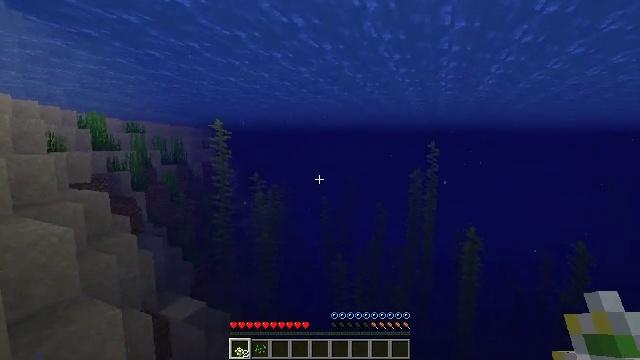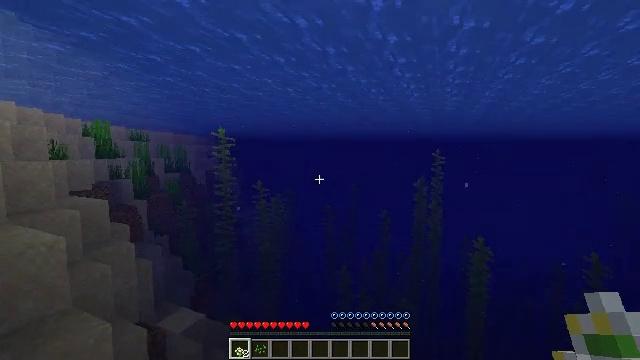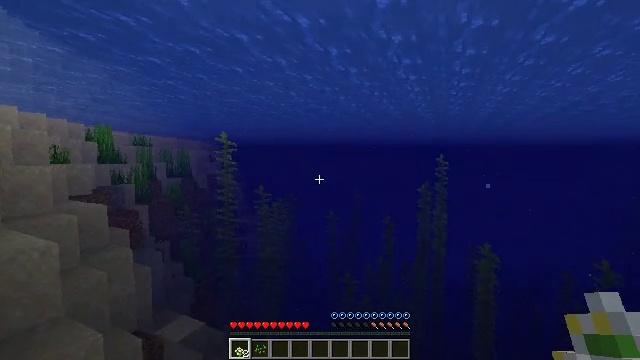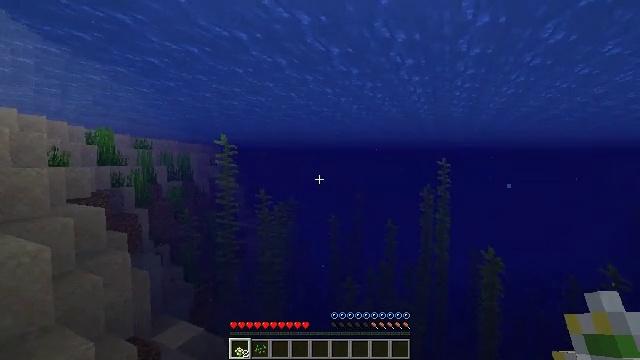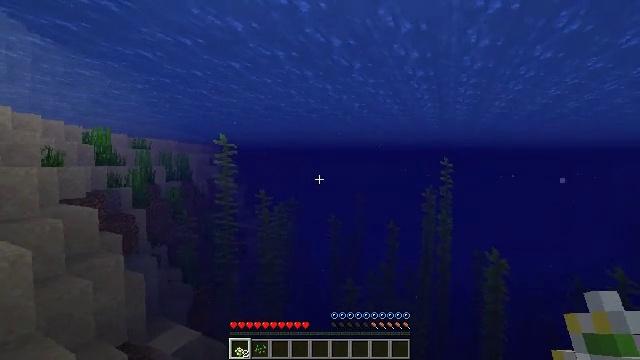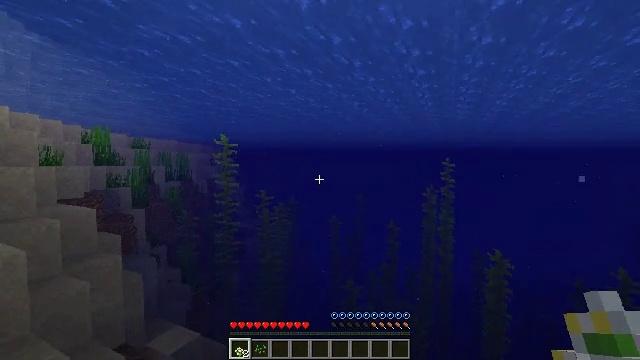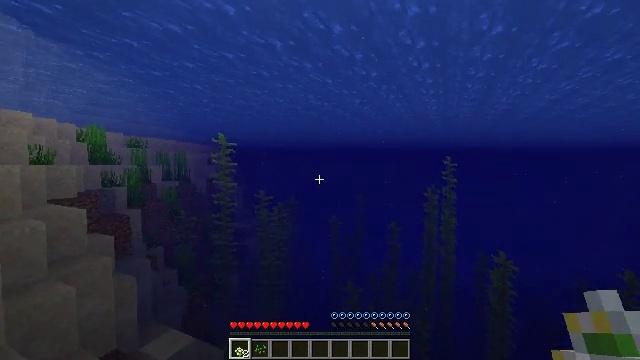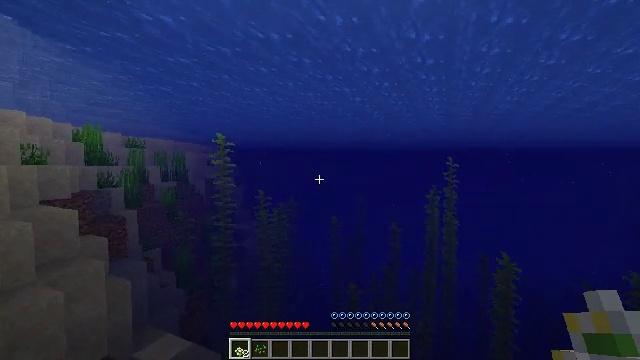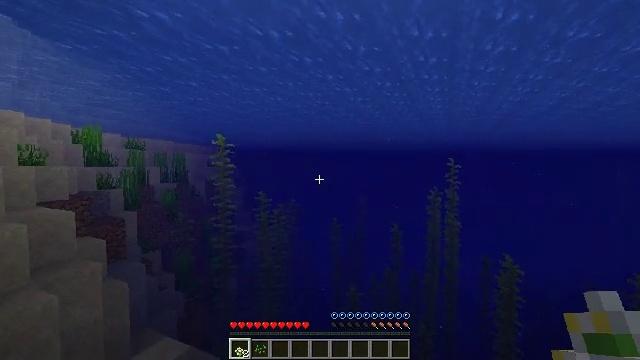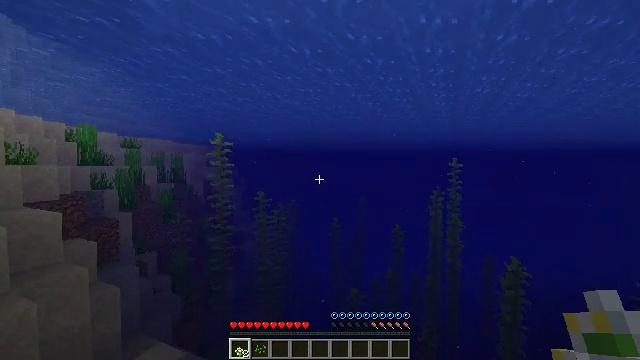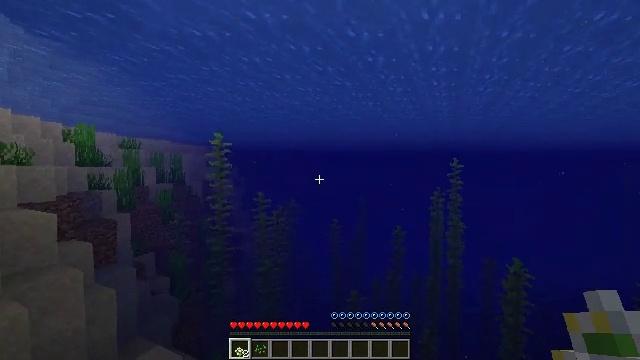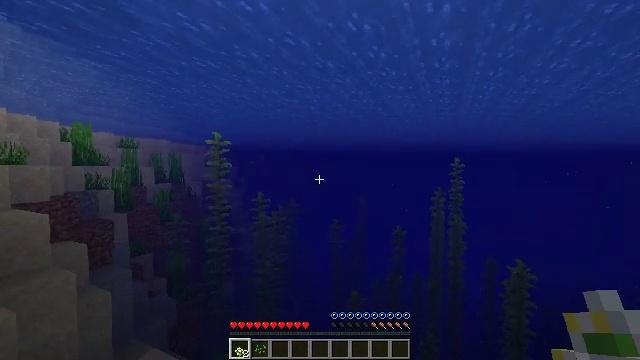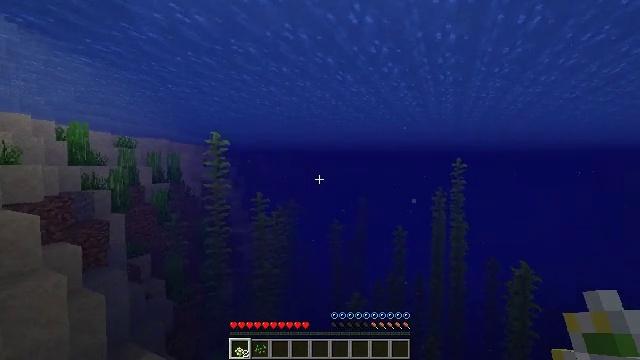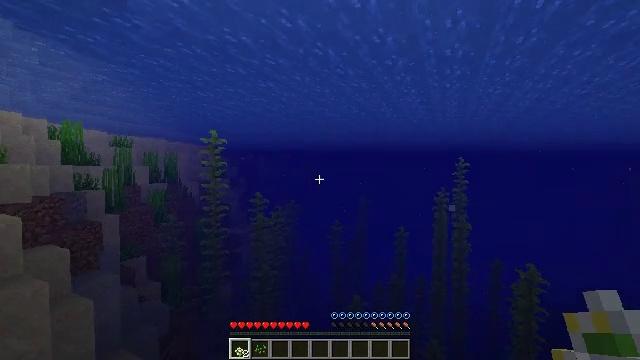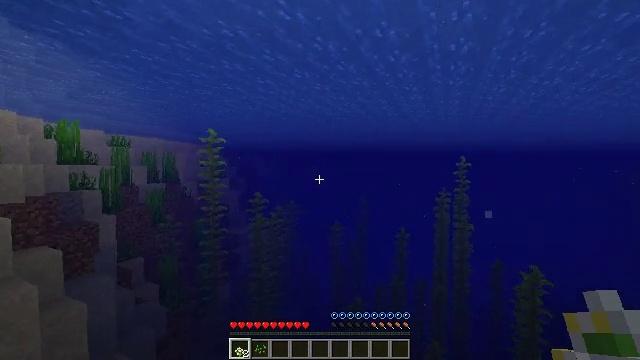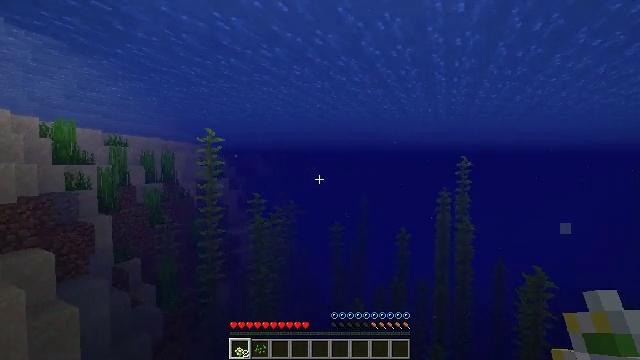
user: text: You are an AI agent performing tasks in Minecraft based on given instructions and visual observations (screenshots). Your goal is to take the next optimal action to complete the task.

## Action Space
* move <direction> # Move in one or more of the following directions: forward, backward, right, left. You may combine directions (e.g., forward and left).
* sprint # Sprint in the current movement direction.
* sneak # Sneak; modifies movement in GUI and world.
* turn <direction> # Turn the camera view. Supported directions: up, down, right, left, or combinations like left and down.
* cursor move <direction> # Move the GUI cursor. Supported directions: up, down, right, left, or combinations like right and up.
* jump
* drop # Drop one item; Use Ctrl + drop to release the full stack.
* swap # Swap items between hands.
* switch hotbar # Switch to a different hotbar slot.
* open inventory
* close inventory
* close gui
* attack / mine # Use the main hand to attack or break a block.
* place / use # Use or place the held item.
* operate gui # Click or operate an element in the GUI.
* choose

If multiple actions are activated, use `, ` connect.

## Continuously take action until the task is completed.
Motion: motion action
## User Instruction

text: Kill mobs in water.
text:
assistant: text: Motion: move forward, sprint, turn up
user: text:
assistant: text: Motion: move forward, sprint, turn up
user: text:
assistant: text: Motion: move forward, sprint
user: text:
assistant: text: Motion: move forward, sprint
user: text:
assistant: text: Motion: move forward, sprint
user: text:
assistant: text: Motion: move forward
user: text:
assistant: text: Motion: move forward
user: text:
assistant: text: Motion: move forward
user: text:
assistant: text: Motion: move forward
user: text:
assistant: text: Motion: move forward
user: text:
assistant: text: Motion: move forward
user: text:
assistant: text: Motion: move forward
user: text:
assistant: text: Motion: move forward
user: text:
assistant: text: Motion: move forward
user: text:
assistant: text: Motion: move forward
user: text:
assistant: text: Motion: move forward
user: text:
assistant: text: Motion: move forward
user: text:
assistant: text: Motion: move forward
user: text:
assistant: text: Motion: move forward
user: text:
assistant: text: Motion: move forward
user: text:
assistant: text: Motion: move forward
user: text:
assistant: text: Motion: move forward
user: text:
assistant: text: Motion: move forward
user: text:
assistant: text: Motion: move forward
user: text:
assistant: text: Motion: move forward
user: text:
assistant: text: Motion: move forward
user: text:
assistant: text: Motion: move forward
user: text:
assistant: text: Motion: move forward
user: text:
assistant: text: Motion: move forward
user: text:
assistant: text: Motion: move forward, turn up